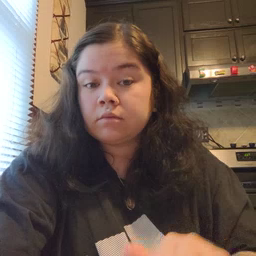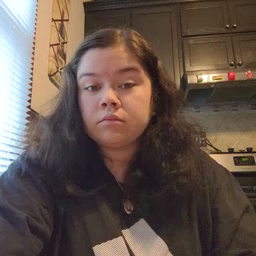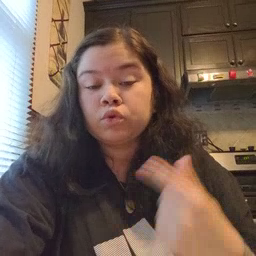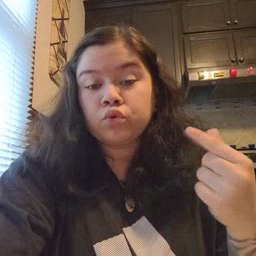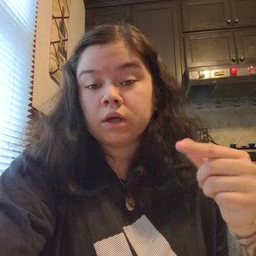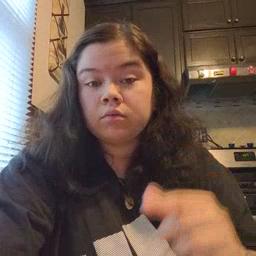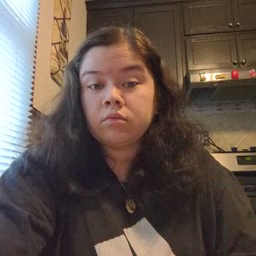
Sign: green